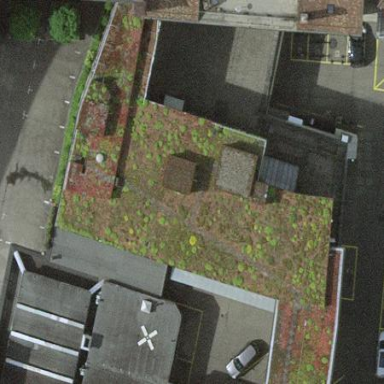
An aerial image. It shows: Building with flat roof.